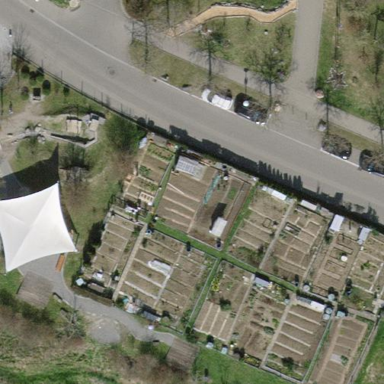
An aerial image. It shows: Allotments area.